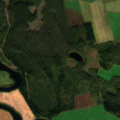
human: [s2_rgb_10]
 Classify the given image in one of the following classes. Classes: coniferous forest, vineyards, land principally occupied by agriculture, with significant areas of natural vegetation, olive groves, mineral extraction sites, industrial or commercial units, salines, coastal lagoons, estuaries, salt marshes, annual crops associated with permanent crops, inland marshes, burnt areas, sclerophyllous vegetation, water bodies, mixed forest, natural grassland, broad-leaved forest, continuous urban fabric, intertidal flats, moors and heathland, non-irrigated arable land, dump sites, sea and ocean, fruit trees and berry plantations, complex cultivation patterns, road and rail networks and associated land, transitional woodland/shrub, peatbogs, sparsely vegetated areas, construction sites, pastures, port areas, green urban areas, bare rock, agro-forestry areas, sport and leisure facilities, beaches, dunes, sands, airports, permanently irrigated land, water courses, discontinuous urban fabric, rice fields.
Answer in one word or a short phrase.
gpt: non-irrigated arable land, land principally occupied by agriculture, with significant areas of natural vegetation, coniferous forest, mixed forest, transitional woodland/shrub